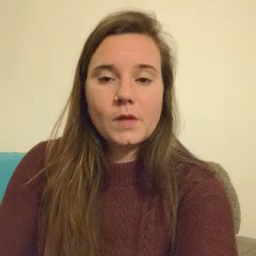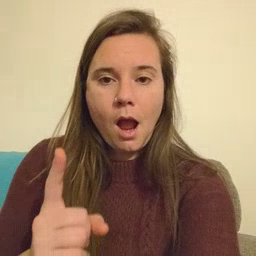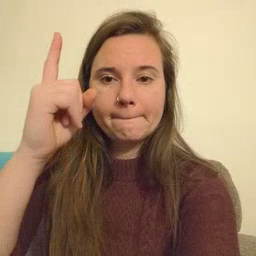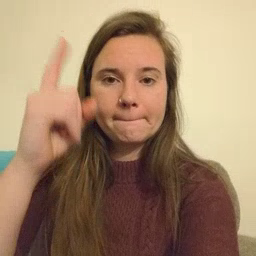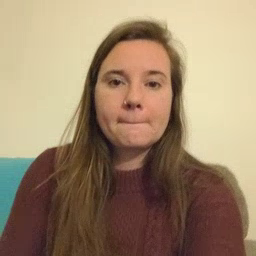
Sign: up